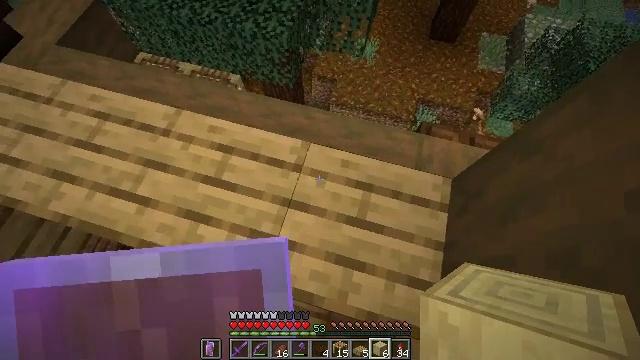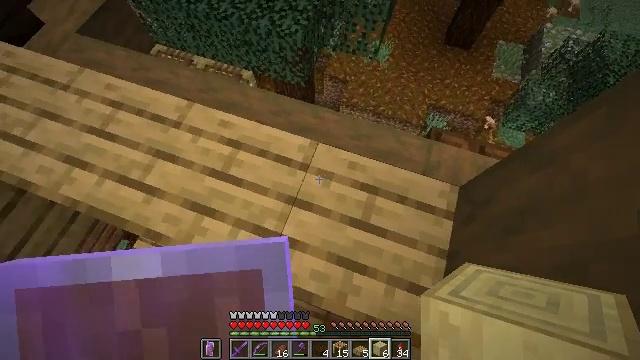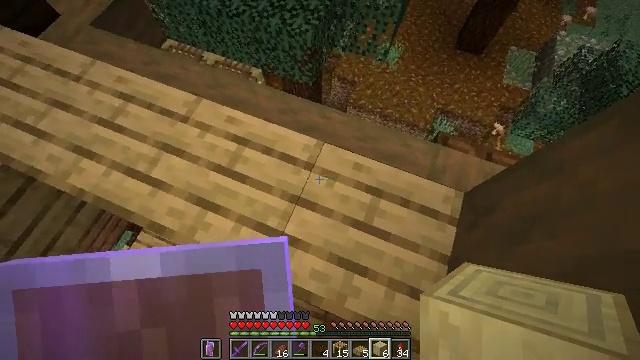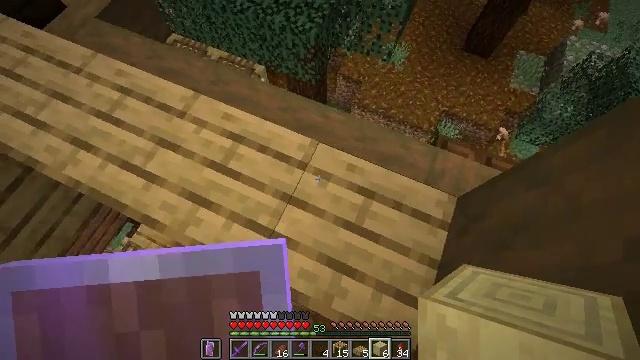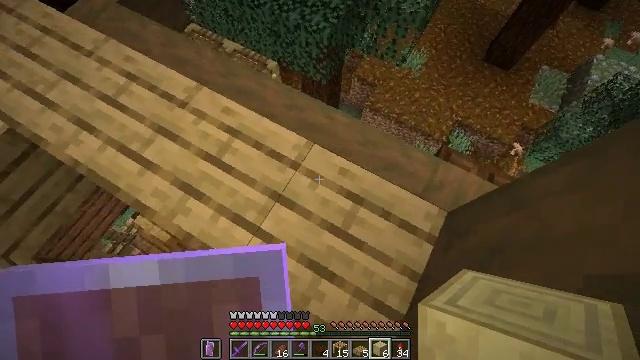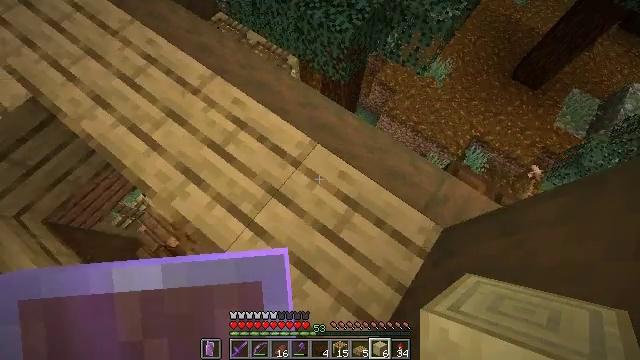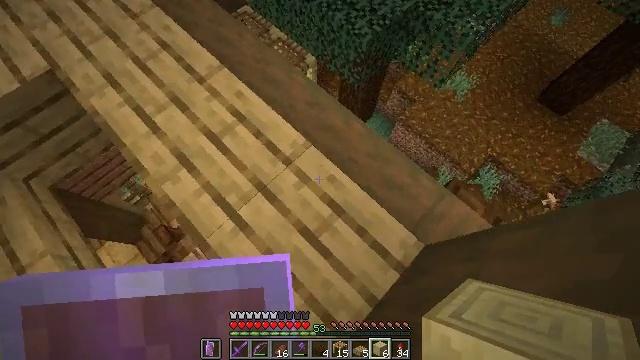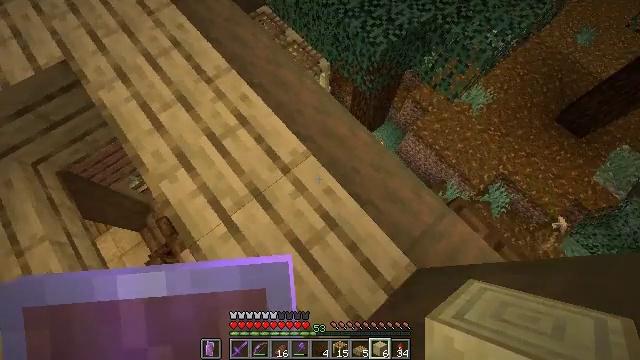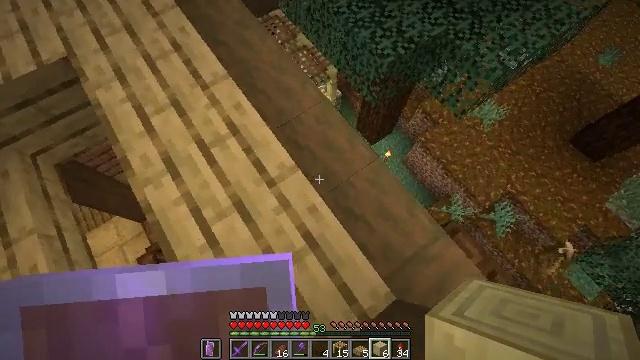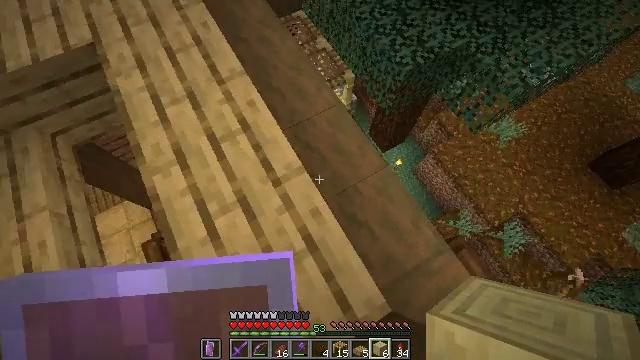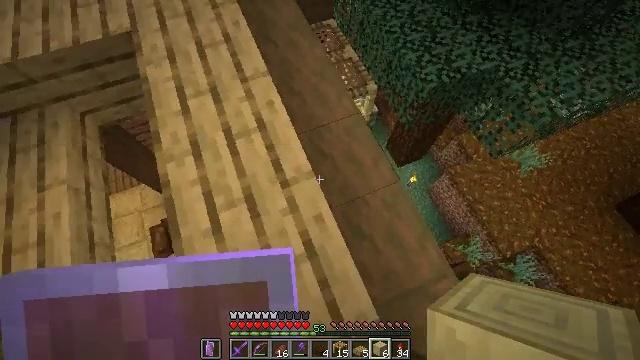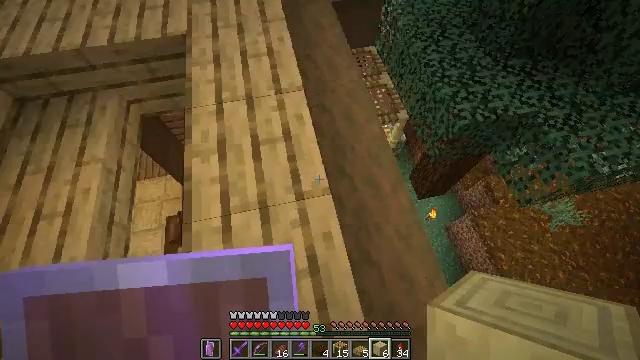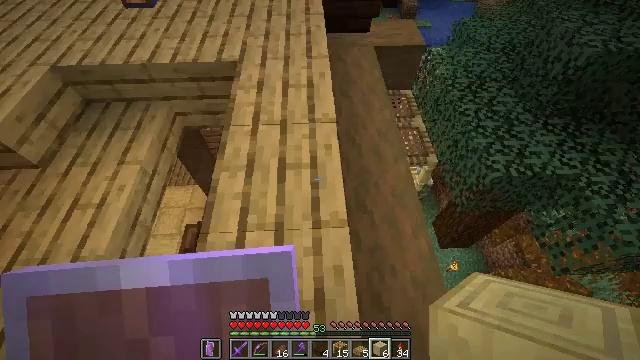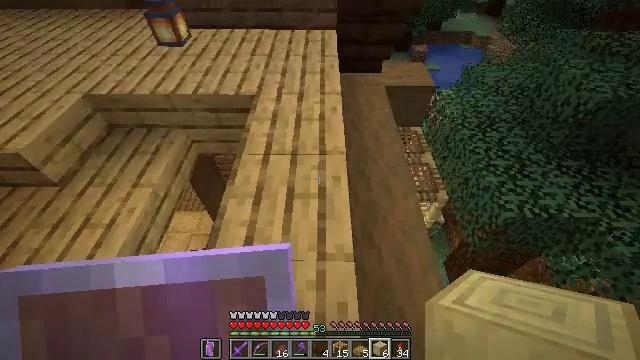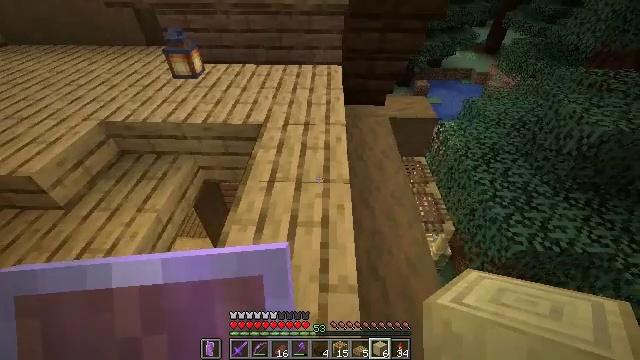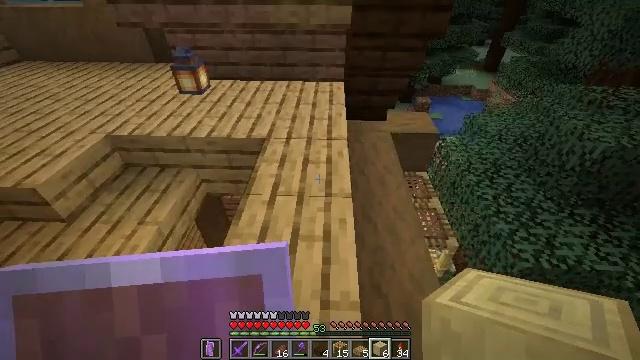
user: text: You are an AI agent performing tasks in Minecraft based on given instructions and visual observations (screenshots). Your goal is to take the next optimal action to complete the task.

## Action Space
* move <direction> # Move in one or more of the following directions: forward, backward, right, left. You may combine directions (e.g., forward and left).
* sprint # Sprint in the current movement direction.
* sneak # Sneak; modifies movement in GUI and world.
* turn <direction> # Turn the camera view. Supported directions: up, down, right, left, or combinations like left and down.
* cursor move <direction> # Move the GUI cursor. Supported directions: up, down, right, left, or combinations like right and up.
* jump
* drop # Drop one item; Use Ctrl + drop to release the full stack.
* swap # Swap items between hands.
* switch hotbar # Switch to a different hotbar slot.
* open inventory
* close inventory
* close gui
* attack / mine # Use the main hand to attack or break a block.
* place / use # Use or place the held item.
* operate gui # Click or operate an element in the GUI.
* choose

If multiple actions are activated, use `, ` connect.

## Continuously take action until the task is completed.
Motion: motion action
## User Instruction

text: Mine planks.
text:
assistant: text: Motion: turn left
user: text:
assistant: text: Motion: turn left
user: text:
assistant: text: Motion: move right, turn left
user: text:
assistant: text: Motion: move right, turn left
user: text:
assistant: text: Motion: move right, turn left
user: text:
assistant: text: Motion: move right, turn left
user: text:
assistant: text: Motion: move right, turn left
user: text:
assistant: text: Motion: turn left
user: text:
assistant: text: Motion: turn left
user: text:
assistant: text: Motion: turn left and up
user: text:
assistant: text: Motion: turn left and up
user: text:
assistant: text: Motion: turn left and up
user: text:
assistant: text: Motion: turn left and up
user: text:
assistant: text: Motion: turn left and up
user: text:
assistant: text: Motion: turn up
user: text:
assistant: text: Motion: no_op
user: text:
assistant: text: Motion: no_op
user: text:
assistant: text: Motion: no_op
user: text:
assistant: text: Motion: no_op
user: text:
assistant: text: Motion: no_op
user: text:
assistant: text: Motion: no_op
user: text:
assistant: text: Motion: no_op
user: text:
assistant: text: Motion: move right
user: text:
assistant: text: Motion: move right
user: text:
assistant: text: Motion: move right
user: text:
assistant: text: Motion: move right, turn left
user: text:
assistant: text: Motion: move right
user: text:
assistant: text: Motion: move right
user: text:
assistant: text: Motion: no_op
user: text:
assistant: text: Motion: no_op